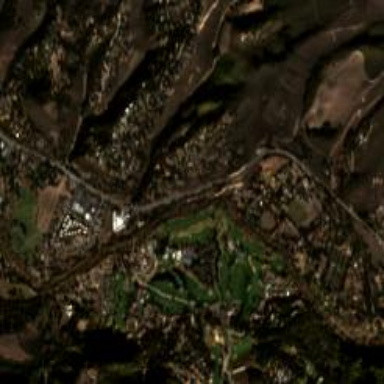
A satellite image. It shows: Golf course surrounded by greenery.